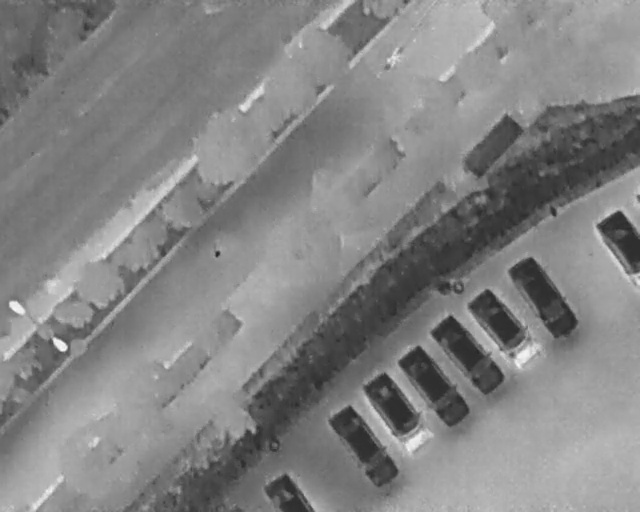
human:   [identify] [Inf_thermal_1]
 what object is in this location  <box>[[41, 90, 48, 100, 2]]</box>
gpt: <ref>1 medium car at the bottom</ref>